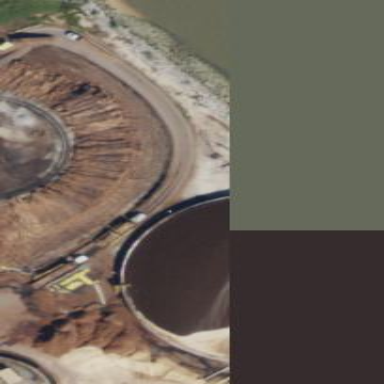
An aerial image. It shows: Image of wastewater.